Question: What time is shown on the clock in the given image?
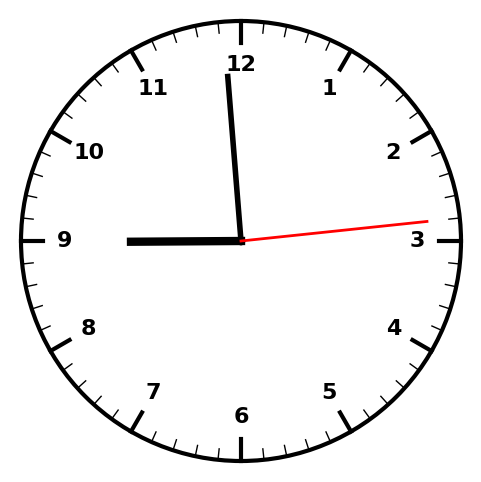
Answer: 08:59:14